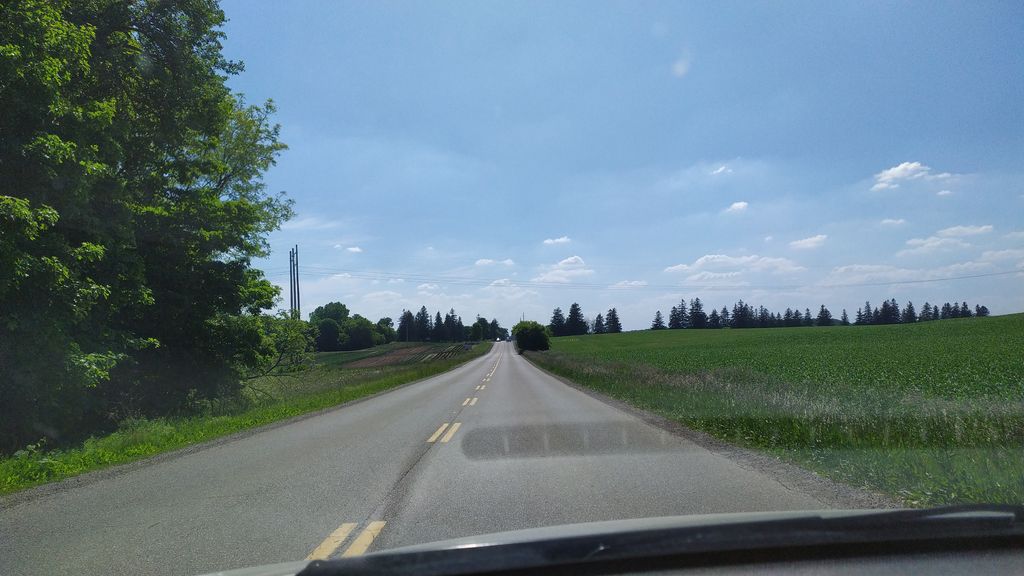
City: kitchener-waterloo